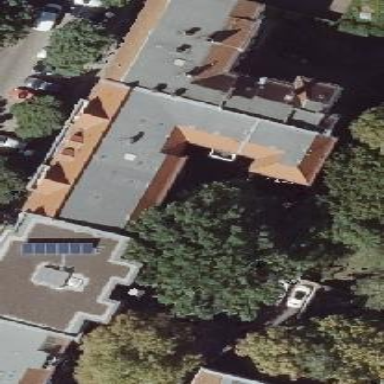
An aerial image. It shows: Apartment building with double saltbox roof shape.